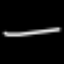
Label: octagon